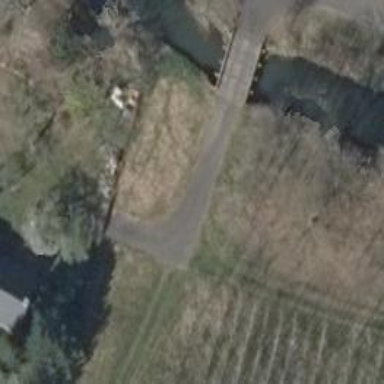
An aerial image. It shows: Paved driveway serving as service road.